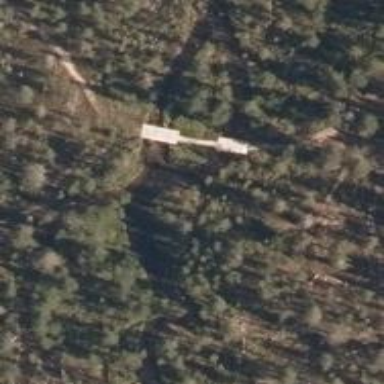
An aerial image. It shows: Intermediate nordic path on bridge. It is groomed for classic and skating styles.